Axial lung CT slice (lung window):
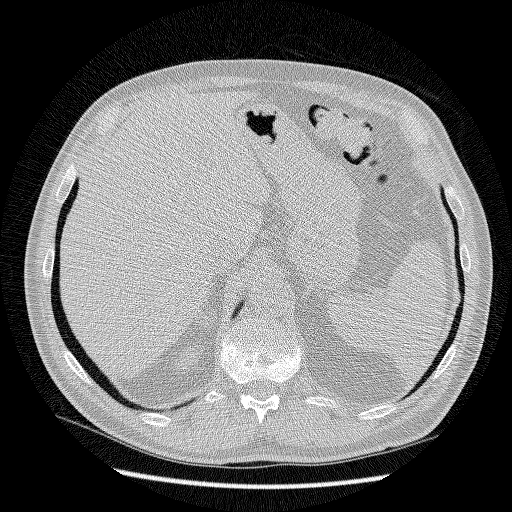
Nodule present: no